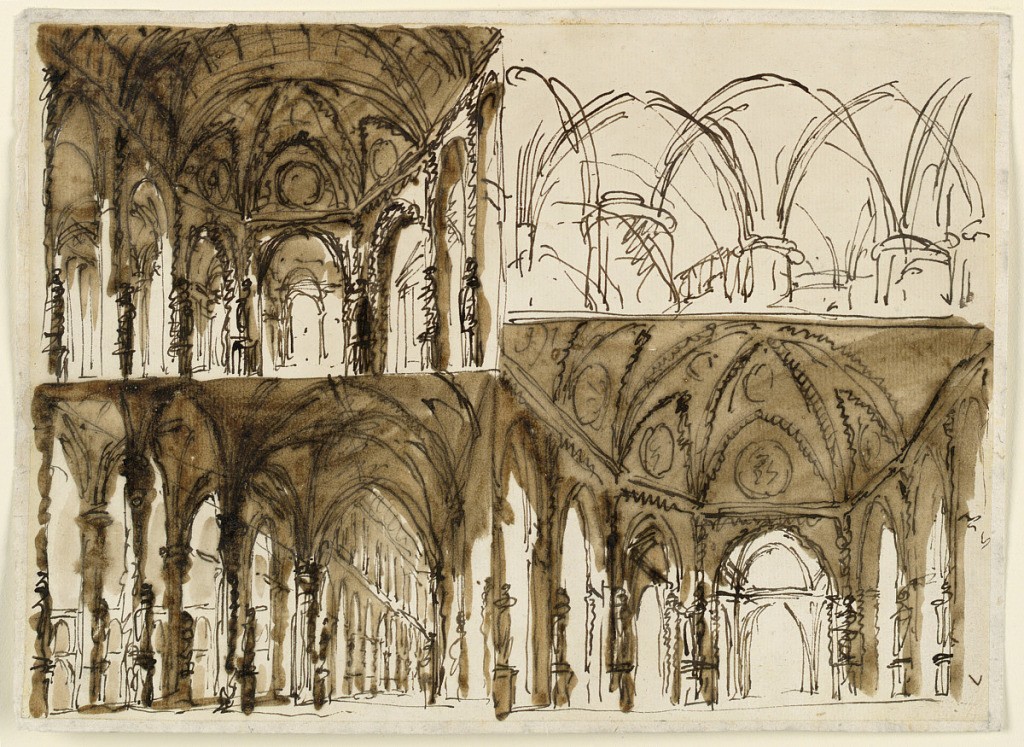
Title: Stage set
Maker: Giuseppe Barberi, Italian, 1746–1809
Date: Early 19th century
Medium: Pen and brown ink, brush and brown wash, graphite on lined off-white laid paper
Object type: Drawing
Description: Four views of interiors of Gothic churches showing, especially, vaults.